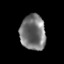
Tissue: prostate
Cell type: T cells
Senescence score: 0.305
Nuclear area (px): 872
Mean DAPI intensity: 117.826